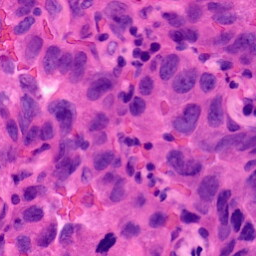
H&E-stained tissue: Lung